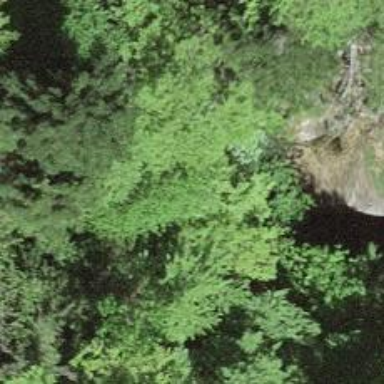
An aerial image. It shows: Cliff in nature.